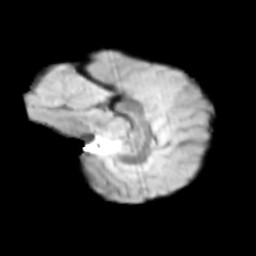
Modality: T2w
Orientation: sagittal
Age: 10
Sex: male
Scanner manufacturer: siemens
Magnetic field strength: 3 T
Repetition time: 3.8 s
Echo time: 0.07 s